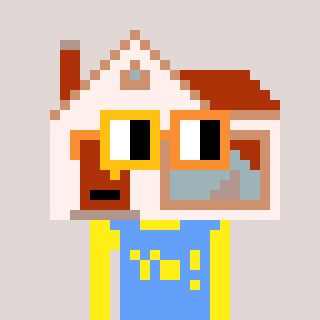
a pixel art character with square yellow and orange glasses, a house-shaped head and a blue-colored body on a warm background